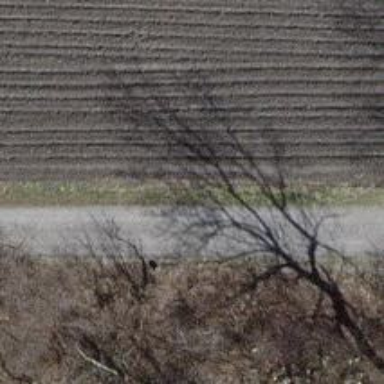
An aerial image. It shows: Gravel track with Grade 3 quality.